Question: I am using the facebook api to get a time, convert it to a different format, and then write it to a csv file. Everything works well except that when the string gets written, it separates the string into 2 different cells like so:

Help me get it all into 1 cell please. thanks.
my code:
'''
import csv
from datetime import *
from time import *
from facepy import *
token = 'CAAErZAZAHDByABA............'
graph = GraphAPI(token)
g = graph.get('apple/posts?limit=4')
mytime = g['data'][0]['created_time']
ctime = datetime(*strptime(mytime, "%Y-%m-%dT%H:%M:%S+0000")[0:6]).strftime("%B %d, %Y %I:%M %p")
with open('csvtest.csv', 'a') as csvfile:
spamwriter = csv.writer(csvfile, delimiter=',',
quotechar='|', quoting=csv.QUOTE_MINIMAL)
spamwriter.writerow([ctime])
'''
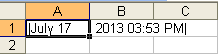
Answer: The problem is that you're using 'quotechar='|'', but your spreadsheet program isn't understanding that as a quote character.
You can see this pretty easily from the output. Your two cells are not 'July 17' and '2013 03:53 PM'; they're '|July 17' and '2013 03:53PM|'.
So, either use a quote character that your spreadsheet knows how to use--the default of '"' should be fine--or change the import settings you use in the spreadsheet to tell it to use your bizarre choice instead of its defaults.
If you used the default 'csv' parameters, Excel, Numbers, OO.o, and Libre, and probably any other spreadsheet you can find, would all have no problem with your date field.